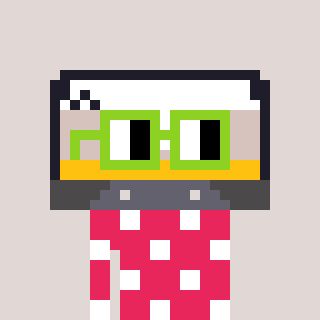
a pixel art character with square light green glasses, a cassette tape-shaped head and a redpinkish-colored body on a warm background